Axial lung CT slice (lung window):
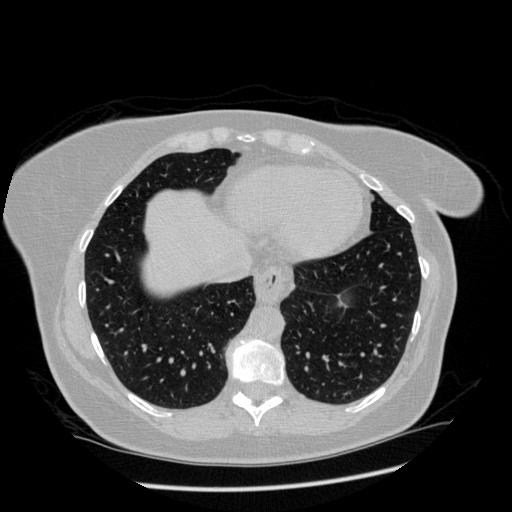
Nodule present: no